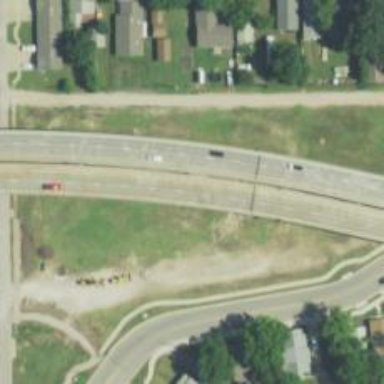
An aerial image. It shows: Bridge over trunk highway expressway.